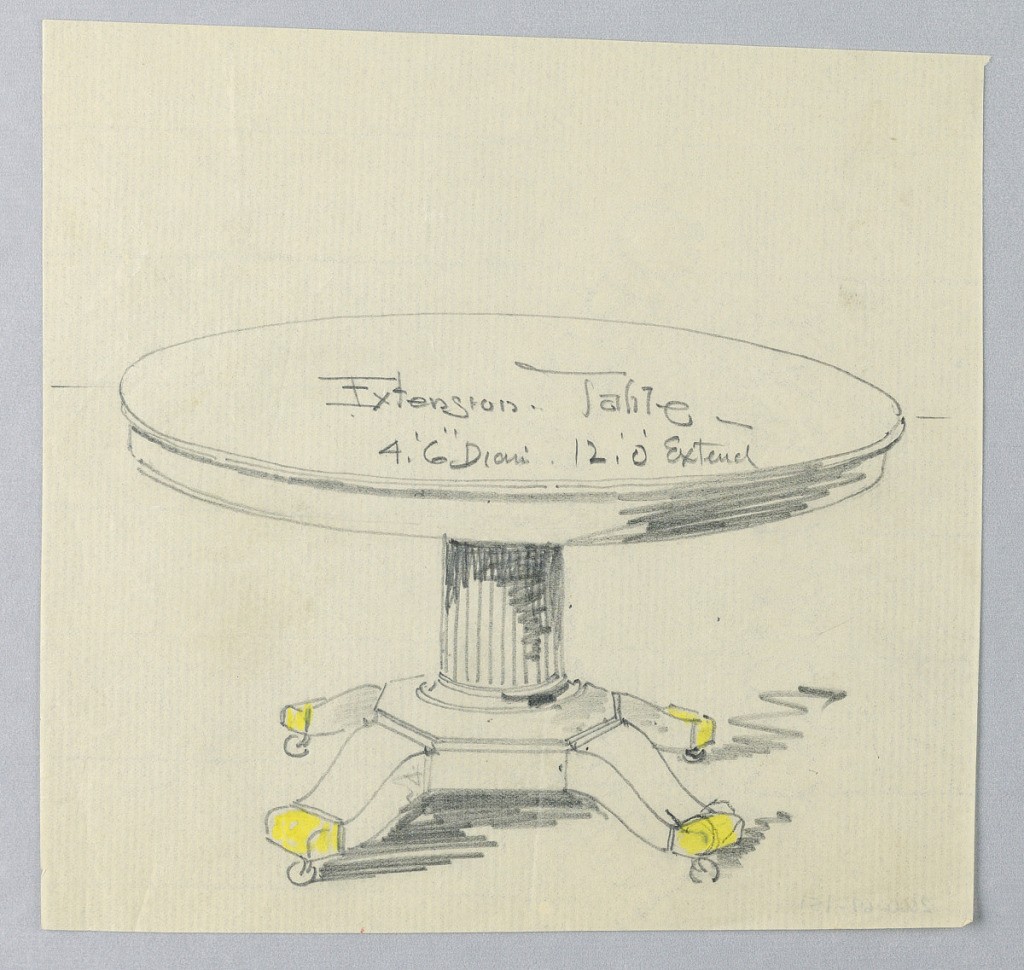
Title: Design for a Round Extension Table
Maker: A.N. Davenport Co.
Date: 1900–05
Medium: Graphite, yellow color pencil on thin cream paper
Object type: Drawing
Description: Round molded top raised on fluted columnar support with concentric molding at bottom, raised on molded octagonal base terminating in 4 splayed legs with brass sabots on casters.